Field crop: maize
Growth stage: 2
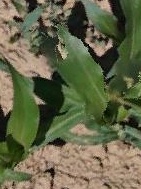
Species: maize